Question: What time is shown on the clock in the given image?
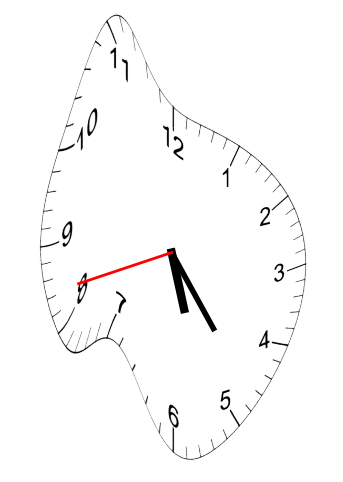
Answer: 05:23:42